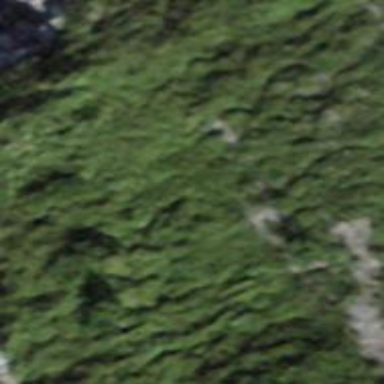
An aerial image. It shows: Natural cliff.